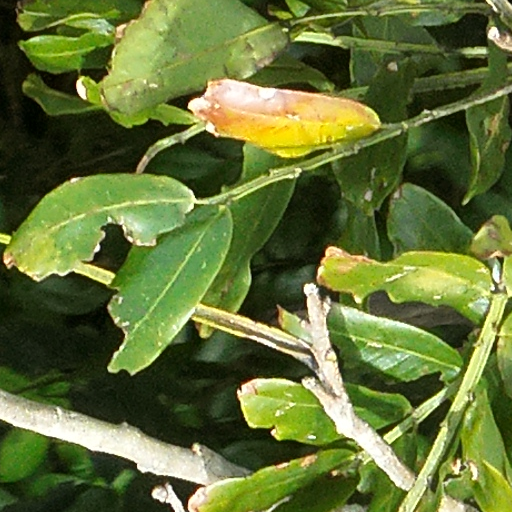
Species: Dipteryx oleifera
GBIF accepted scientific name: Dipteryx oleifera
Crown area (m\u00b2): 557.721